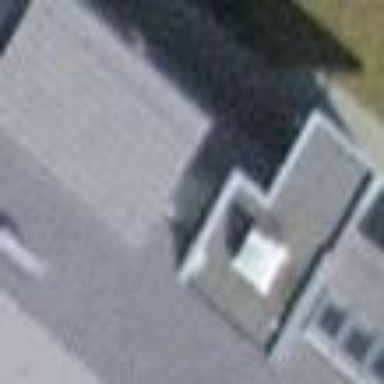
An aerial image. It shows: View of roof of building.